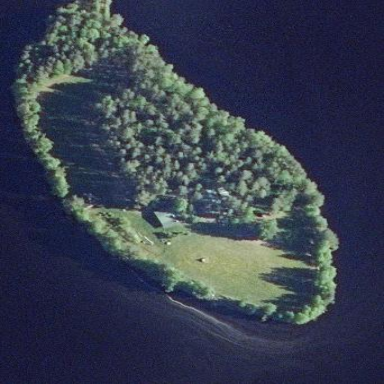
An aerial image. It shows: Image showing island.